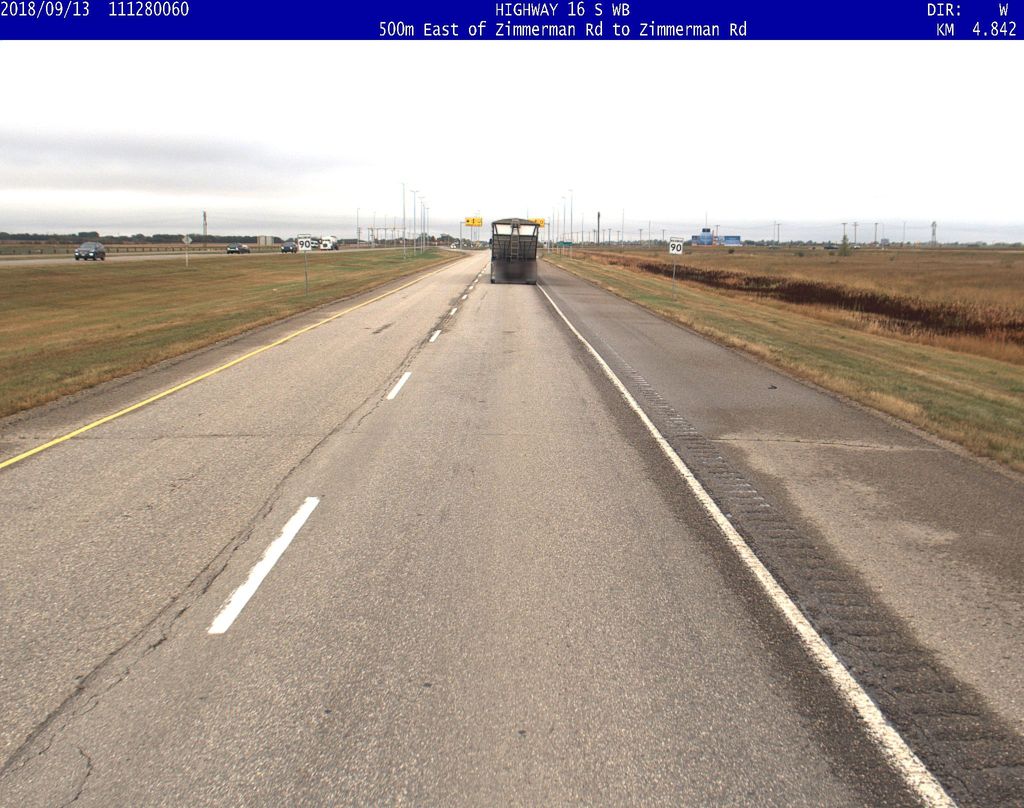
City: saskatoon